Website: crate-barrel
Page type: address-validator
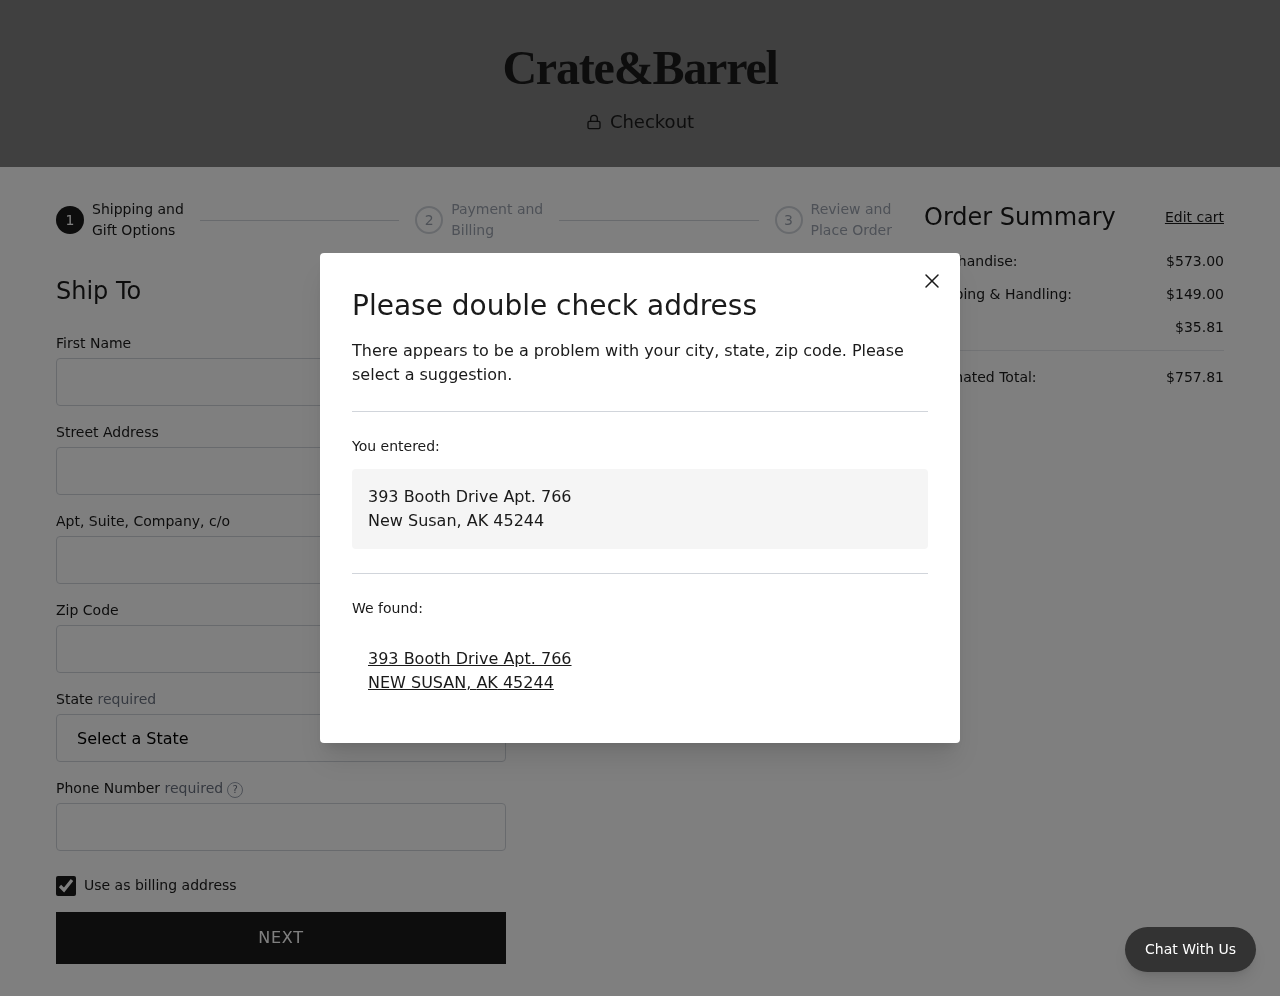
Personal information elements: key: PII_CITY
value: New Susan
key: PII_CITY
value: NEW SUSAN
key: PII_FIRSTNAME
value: Jeffrey
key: PII_PHONE
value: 6077262341
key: PII_POSTCODE
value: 45244
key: PII_STATE
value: Alaska
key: PII_STATE_ABBR
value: AK
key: PII_STREET
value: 393 Booth Drive Apt. 766
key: PII_STREET2
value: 37305 Deborah Extension Apt. 935
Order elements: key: ORDER_SUBTOTAL
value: $573.00
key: ORDER_SHIPPING_COST
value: $149.00
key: ORDER_TAX
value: $35.81
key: ORDER_TOTAL
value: $757.81